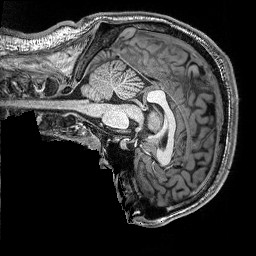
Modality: T1w
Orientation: sagittal
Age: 26
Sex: male